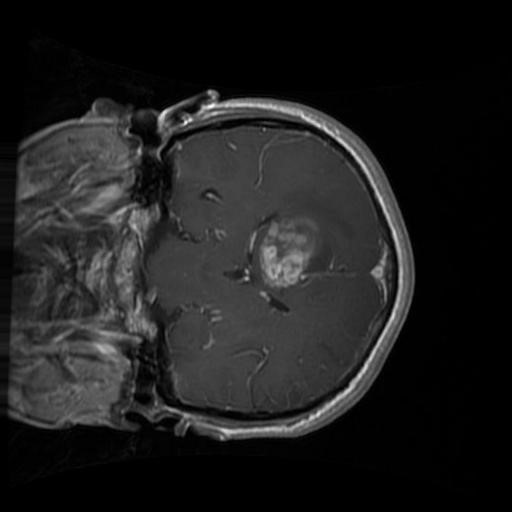
Label: brain_glioma